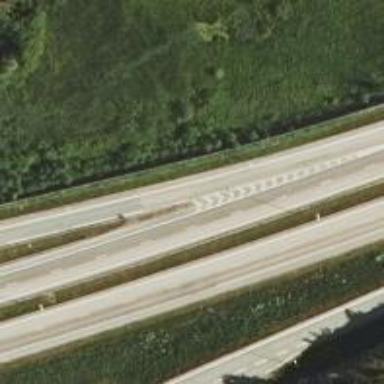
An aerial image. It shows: Asphalt motorway link with tertiary functional class.